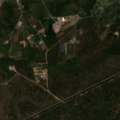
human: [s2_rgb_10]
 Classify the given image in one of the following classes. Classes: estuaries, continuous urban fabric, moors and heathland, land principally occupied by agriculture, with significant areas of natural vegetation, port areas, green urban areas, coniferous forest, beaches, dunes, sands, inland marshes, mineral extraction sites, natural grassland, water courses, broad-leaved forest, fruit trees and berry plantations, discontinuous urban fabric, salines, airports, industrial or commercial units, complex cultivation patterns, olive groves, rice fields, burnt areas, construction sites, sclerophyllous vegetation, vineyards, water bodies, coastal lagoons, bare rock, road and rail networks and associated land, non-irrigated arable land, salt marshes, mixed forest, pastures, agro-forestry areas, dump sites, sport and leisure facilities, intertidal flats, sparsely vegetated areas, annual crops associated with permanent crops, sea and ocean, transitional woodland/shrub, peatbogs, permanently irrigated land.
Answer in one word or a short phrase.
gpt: continuous urban fabric